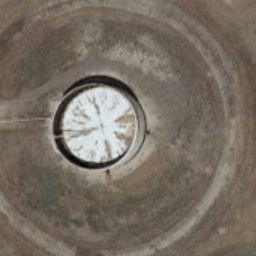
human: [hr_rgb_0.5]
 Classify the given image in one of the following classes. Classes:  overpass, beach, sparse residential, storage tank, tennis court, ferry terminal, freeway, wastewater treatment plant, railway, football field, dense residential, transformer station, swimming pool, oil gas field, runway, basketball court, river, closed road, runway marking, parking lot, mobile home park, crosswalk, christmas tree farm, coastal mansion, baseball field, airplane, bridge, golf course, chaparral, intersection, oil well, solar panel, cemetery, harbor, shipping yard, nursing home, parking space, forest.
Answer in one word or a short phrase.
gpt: storage tank